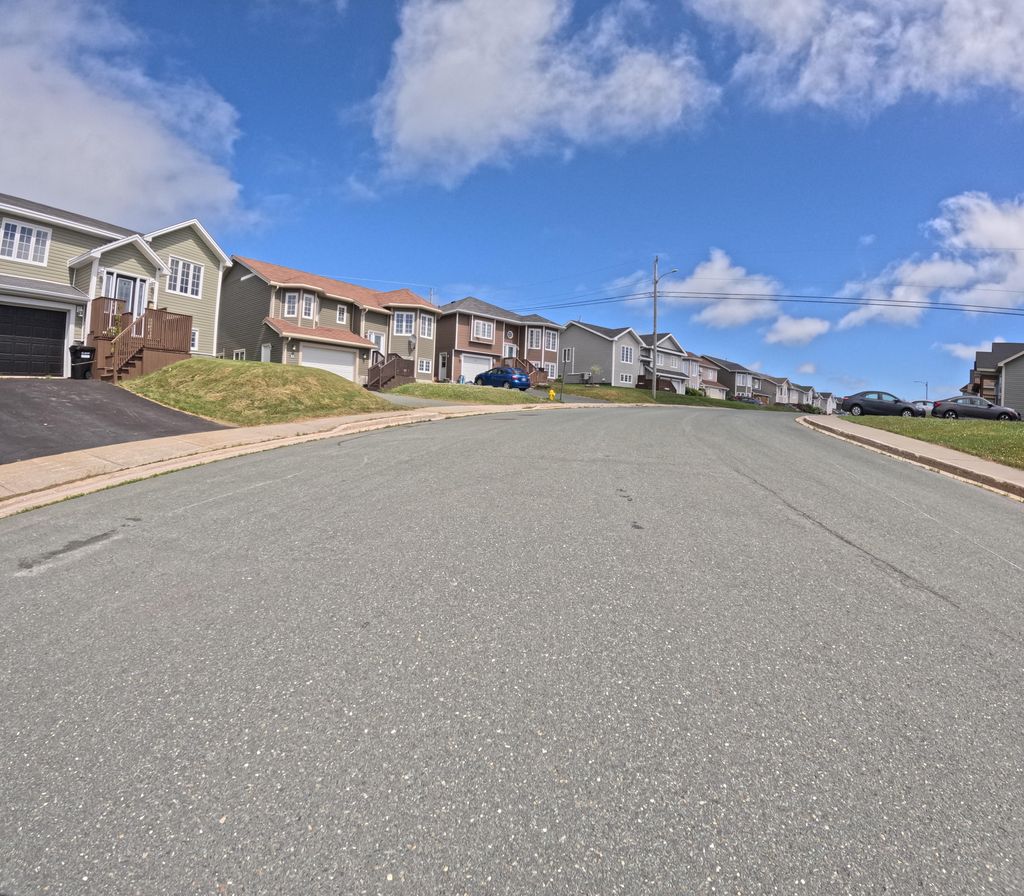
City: st_johns